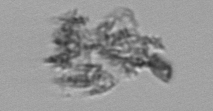
Label: detritus